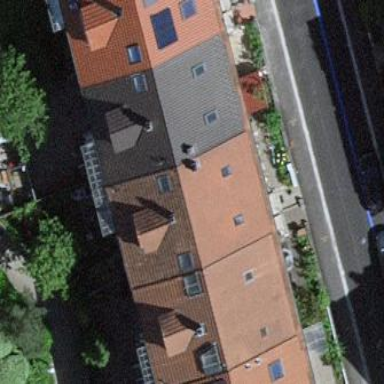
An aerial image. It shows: Terrace building.